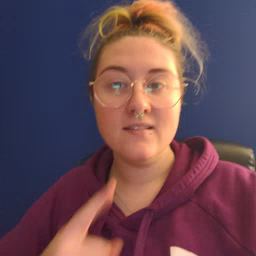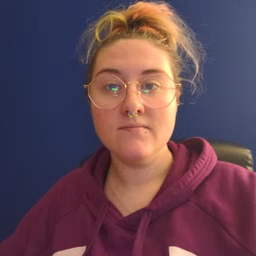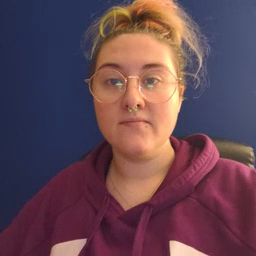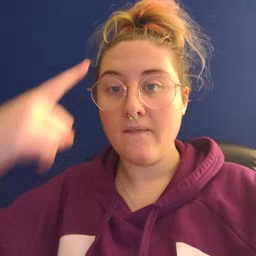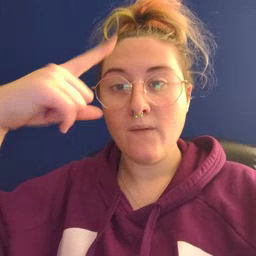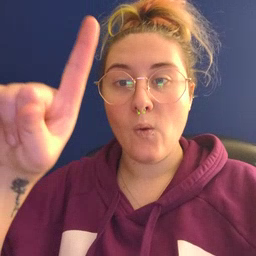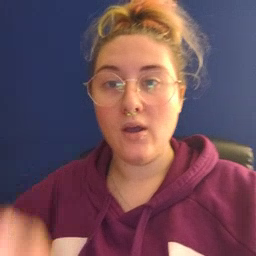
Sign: for